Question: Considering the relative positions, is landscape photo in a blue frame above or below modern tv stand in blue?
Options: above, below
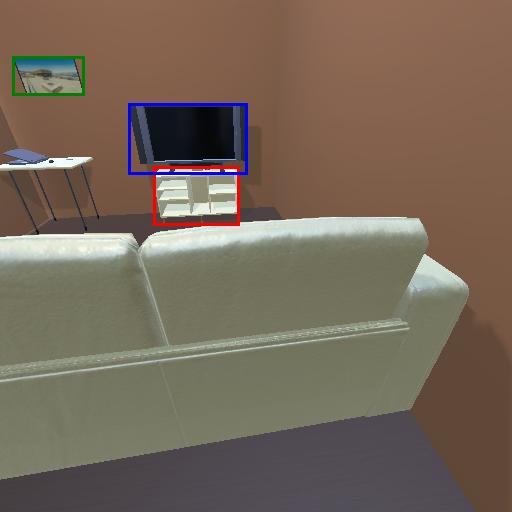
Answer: above